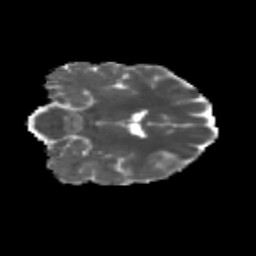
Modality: MD
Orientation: coronal
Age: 26
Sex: female
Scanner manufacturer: siemens
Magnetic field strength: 3 T
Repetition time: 3.5 s
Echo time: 0.113 s